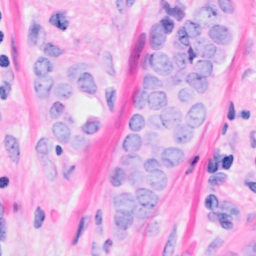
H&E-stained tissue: Breast